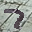
Label: 7